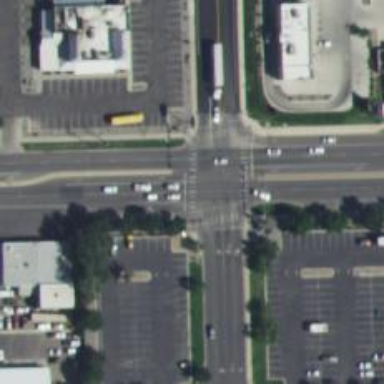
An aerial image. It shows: Asphalt road with grade1 quality. It is primary highway with separate sidewalks.